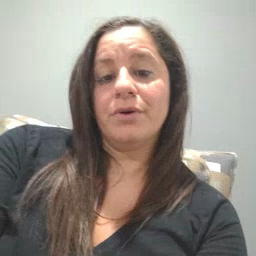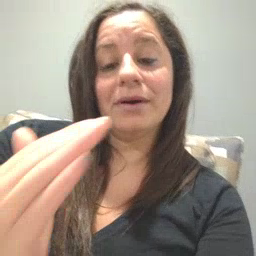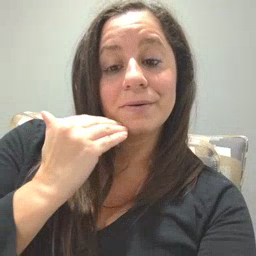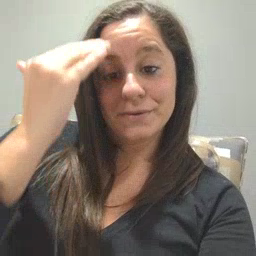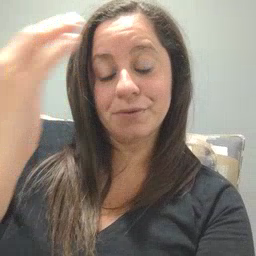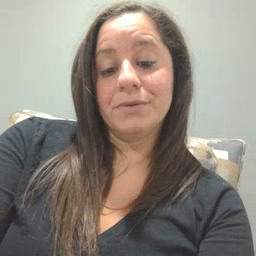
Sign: head